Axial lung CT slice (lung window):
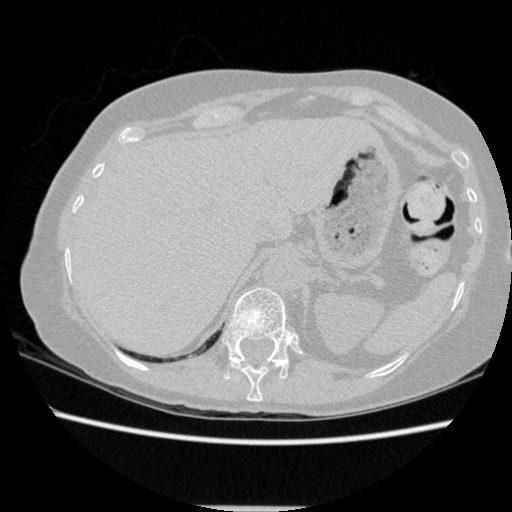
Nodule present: no